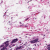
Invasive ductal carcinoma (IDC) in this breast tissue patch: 0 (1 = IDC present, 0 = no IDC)